Field crop: tomato
Growth stage: 1
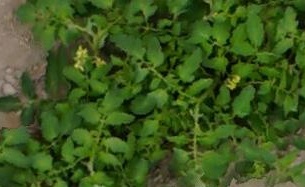
Species: tomato